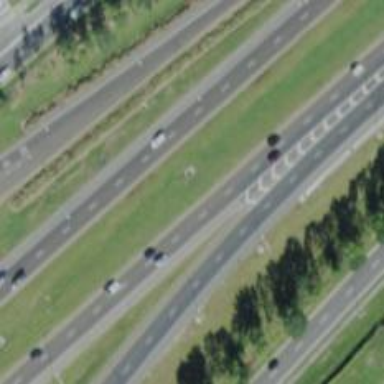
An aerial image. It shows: Motorway link road with diamond junction.